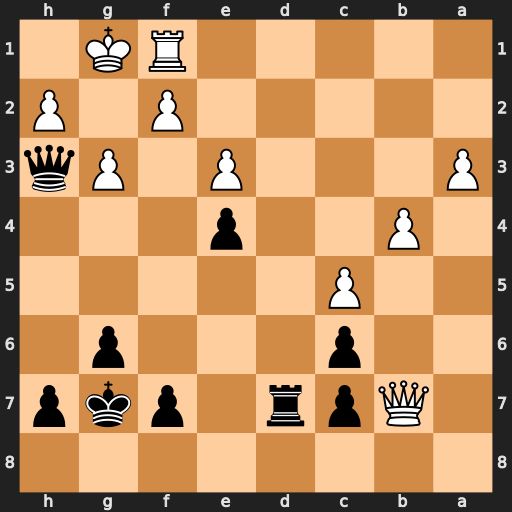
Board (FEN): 8/1Qpr1pkp/2p3p1/2P5/1P2p3/P3P1Pq/5P1P/5RK1
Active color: b
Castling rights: -
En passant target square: -
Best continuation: Rd5 Qxc7 Rh5 g4 Rg5